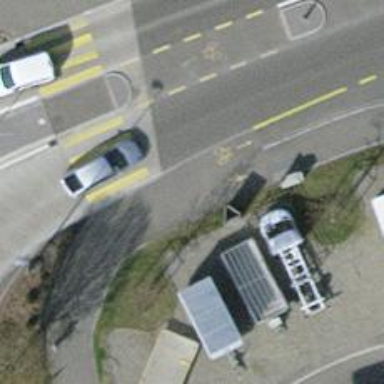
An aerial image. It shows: Asphalt cycleway with crossing.